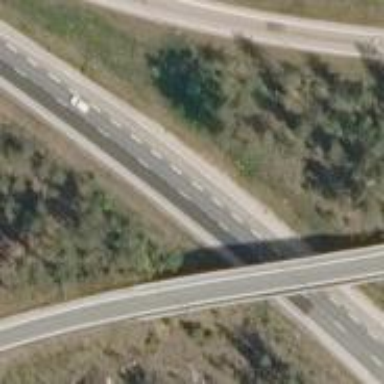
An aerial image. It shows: Asphalt road designated as trunk highway.